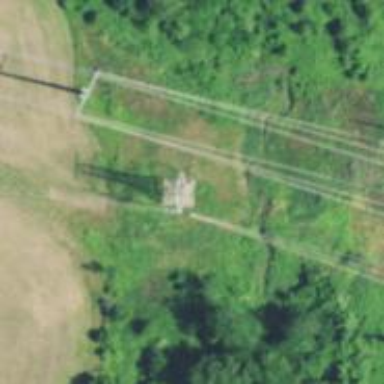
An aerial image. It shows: Lattice structure tower used for power distribution.